Question: I have a data set where I need to be able to run a calculation down an entire column to calculate the time between two time stamps when the status is changed from to .
If the status goes from to and back to again, I need to find the new duration and it to the previously found duration (this happens when documents are put back into a workflow in this particular instance).

The rows highlighted in green need to have their times , but calculate the time the document was in status during its entire life cycle.
I need to do this for thousands of records where , so I need to easily be able to differentiate what the calculation is looking at (i.e. the same vs. a new ).
Anything is appreciated!!
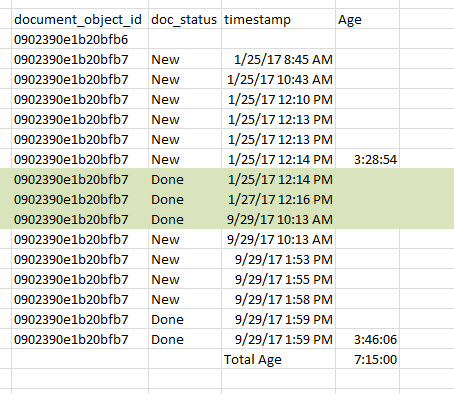
Answer: It could be difficult to use the data if you do manage to put the total file age in the column next to the timestamp as you have multiple file ids. I would suggest keeping what you have already and create a unique list of file ids on a new sheet (copy the full list and select all of then use remove duplicates in the Data tab). Put a 'sumif' formula that reference each file id and then you'll have the age of each document.
<URL>